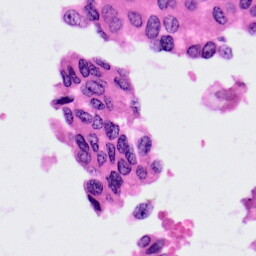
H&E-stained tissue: Lung